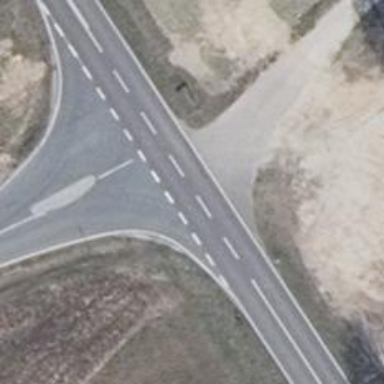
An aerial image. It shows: Secondary road with asphalt surface.